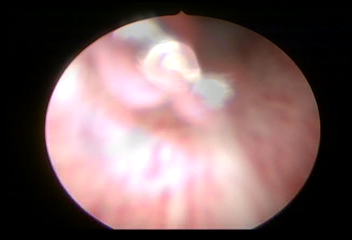
Modality: WLC
Class: Normal mucosa
Bladder cancer association: No